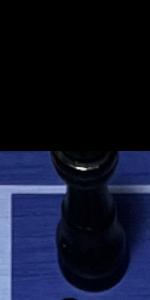
Label: Queen_Black